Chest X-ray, PA view. Patient: 57 years old, sex F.
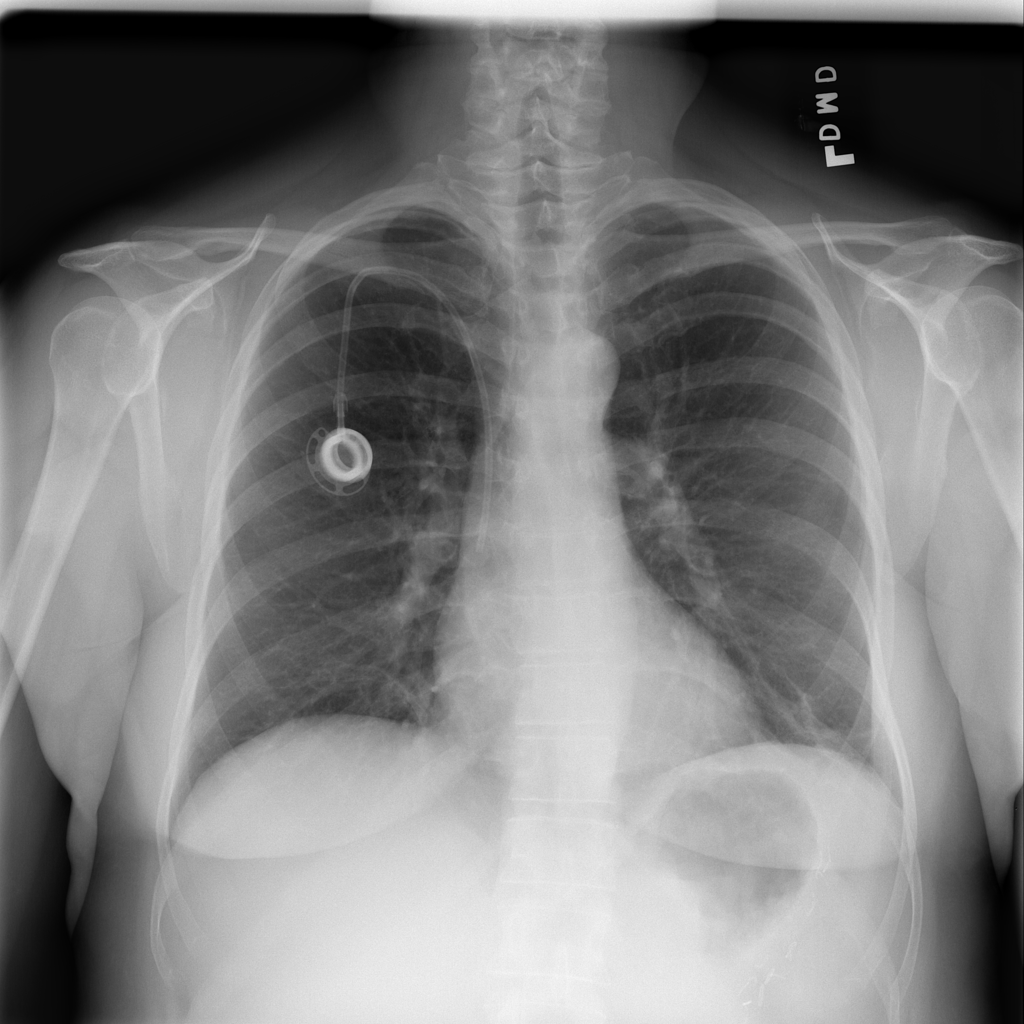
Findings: Atelectasis